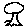
Label: tree